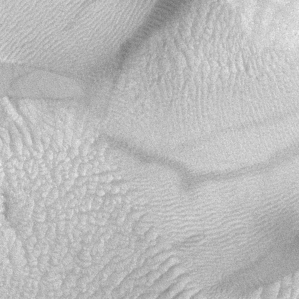
Label: frost